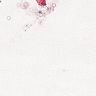
Metastatic tissue present: no